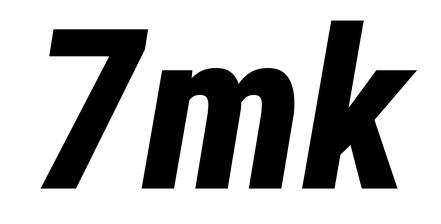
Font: Roboto-Italic_Condensed_ExtraBold_Italic